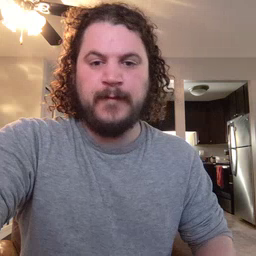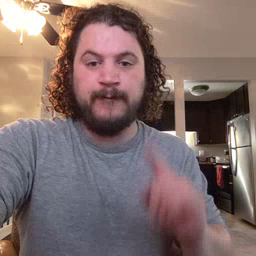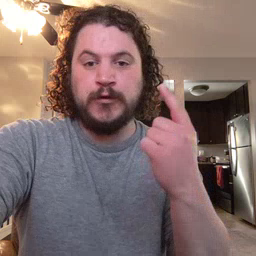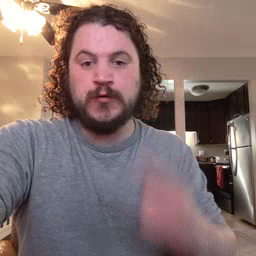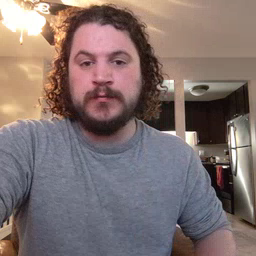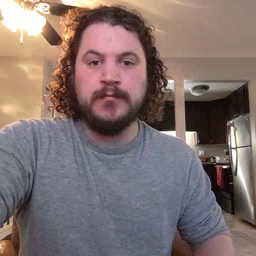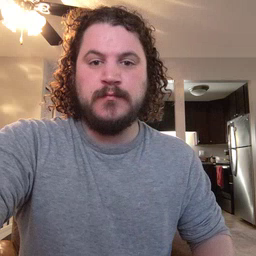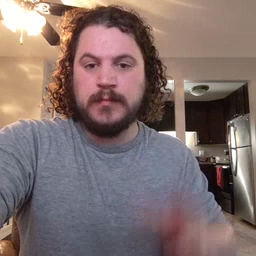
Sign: first